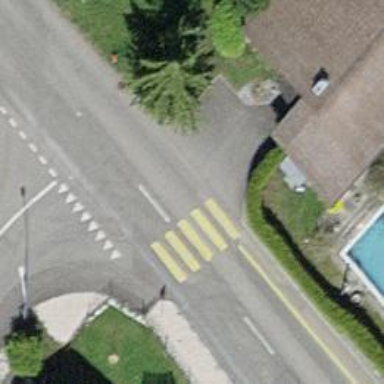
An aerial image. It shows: Marked crossing with zebra stripes on the road.